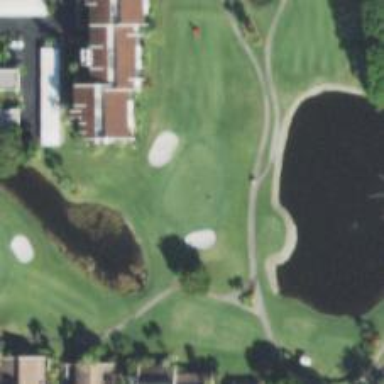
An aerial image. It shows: View of golf hole.